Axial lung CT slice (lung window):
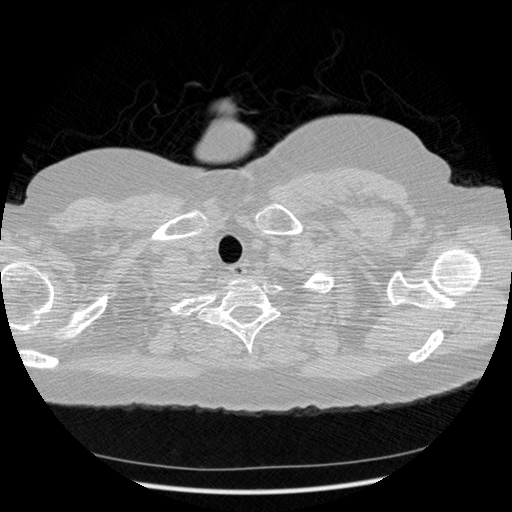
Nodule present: no